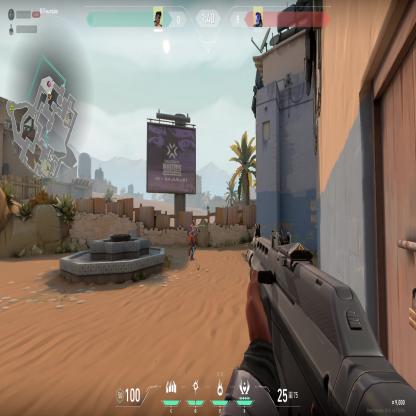
Label: enemy